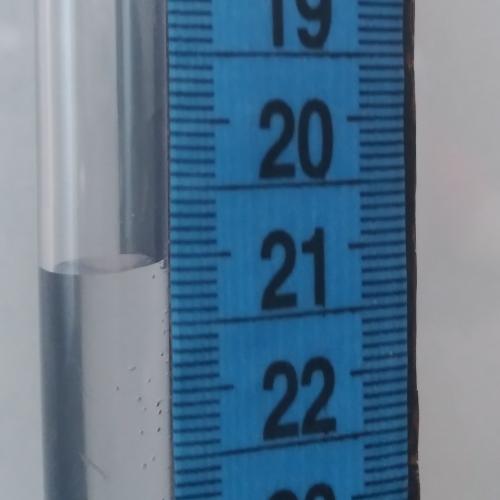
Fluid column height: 21.0 cm